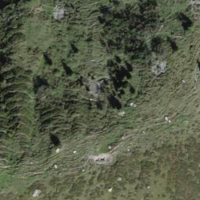
EUNIS habitat code: 31
Species observed at this site:
Dryas octopetala